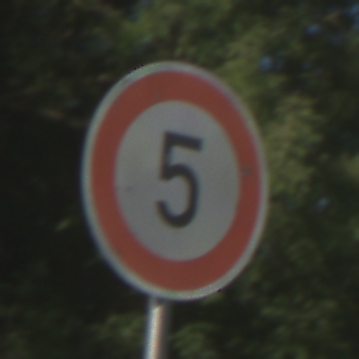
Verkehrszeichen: Geschwindigkeit5
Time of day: MorningAfternoon
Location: Outdoor (Nature)
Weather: Clear
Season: NotSpecified
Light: Natural